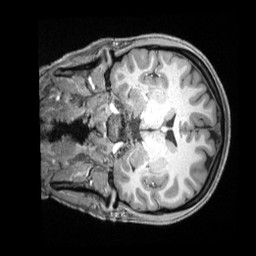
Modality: T1w
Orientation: coronal
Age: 23
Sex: female
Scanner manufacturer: siemens
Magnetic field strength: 3 T
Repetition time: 2.4 s
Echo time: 0.00226 s